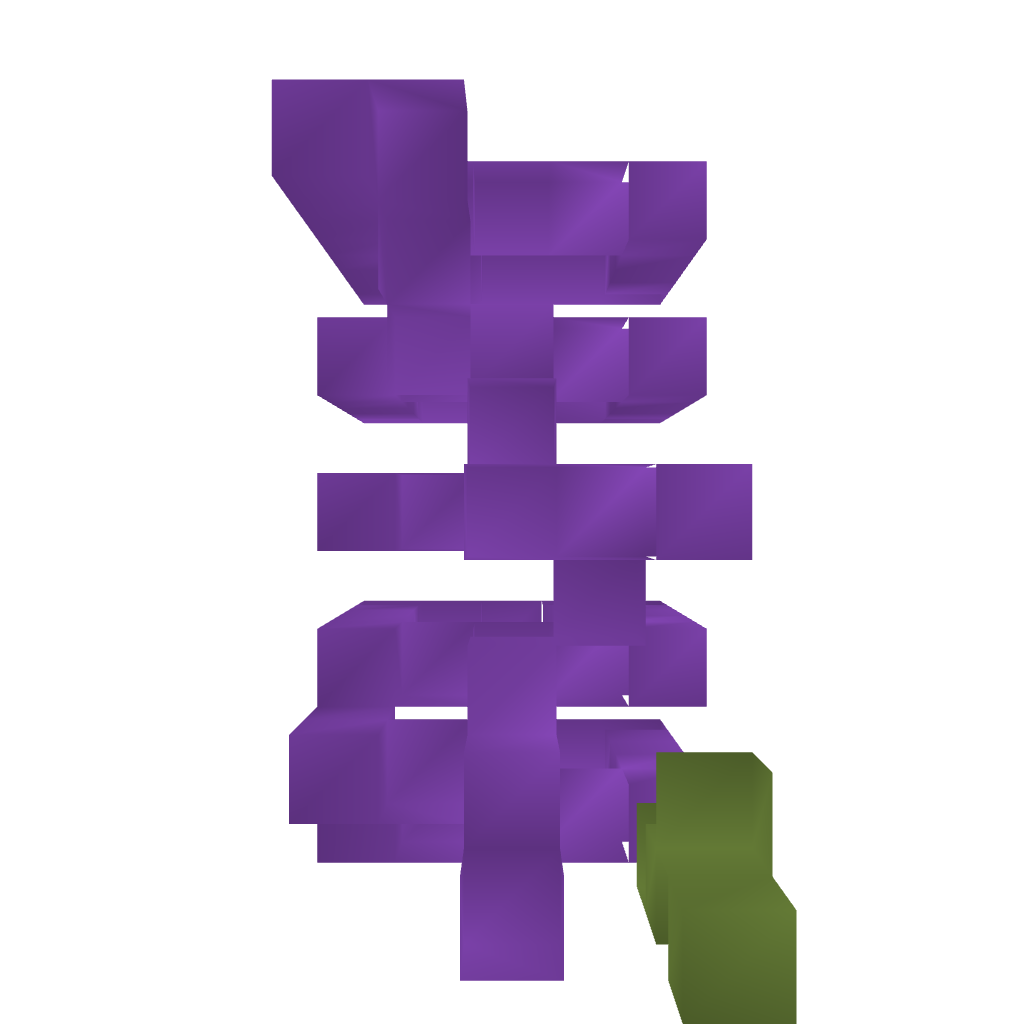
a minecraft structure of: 300 block player cannon bad low quality